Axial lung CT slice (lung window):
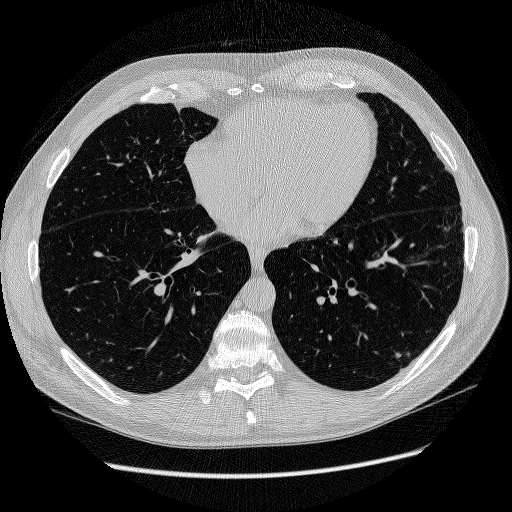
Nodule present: no